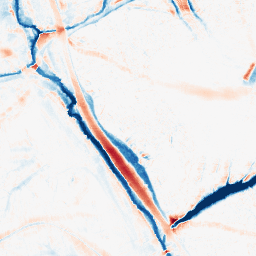
Category: morphological
Decomposition family: morphological_ellipse
Decomposition parameters: operation: average
width: 20
height: 20
Upsampling method: quartic
Upsampling parameters: scale: 4
Upsampling scale: 4